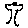
Label: tree